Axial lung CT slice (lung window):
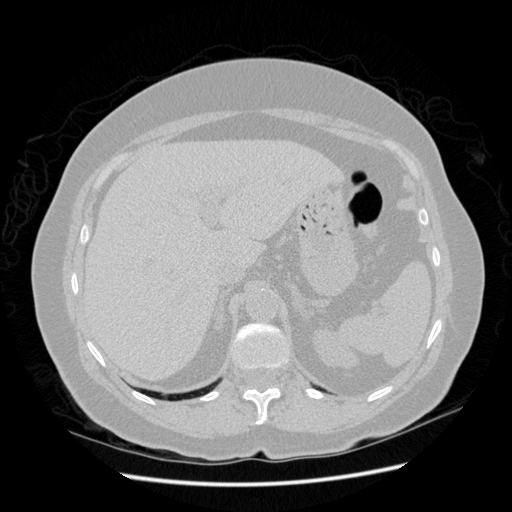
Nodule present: no